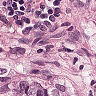
Metastatic tissue present: yes